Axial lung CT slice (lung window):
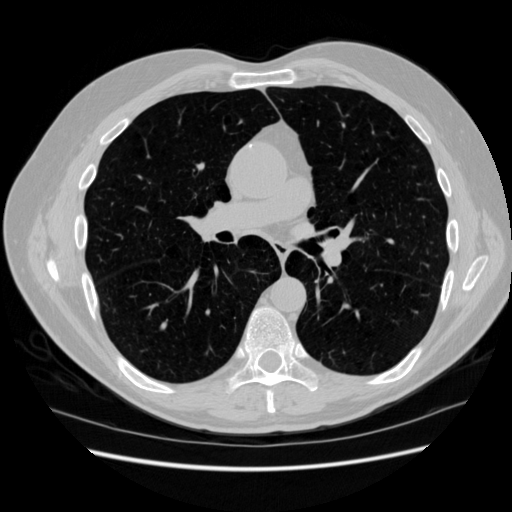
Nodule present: no